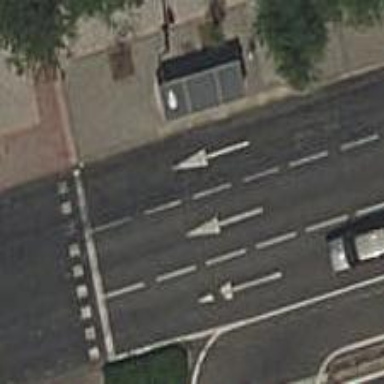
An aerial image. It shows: Road with traffic signals.